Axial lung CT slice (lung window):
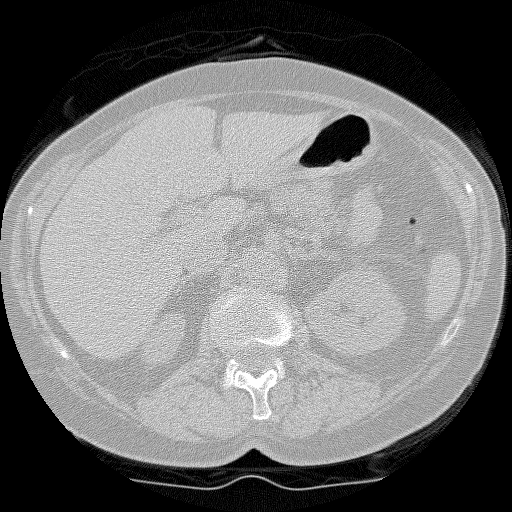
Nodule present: no